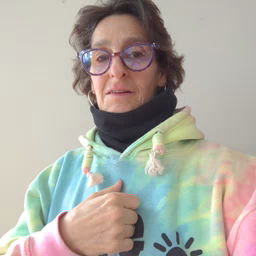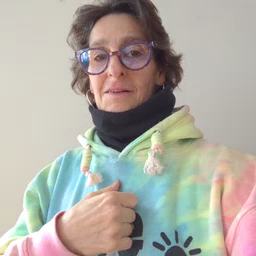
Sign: lamp